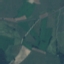
Land use / land cover: Pasture